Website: walmart
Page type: cross-sells
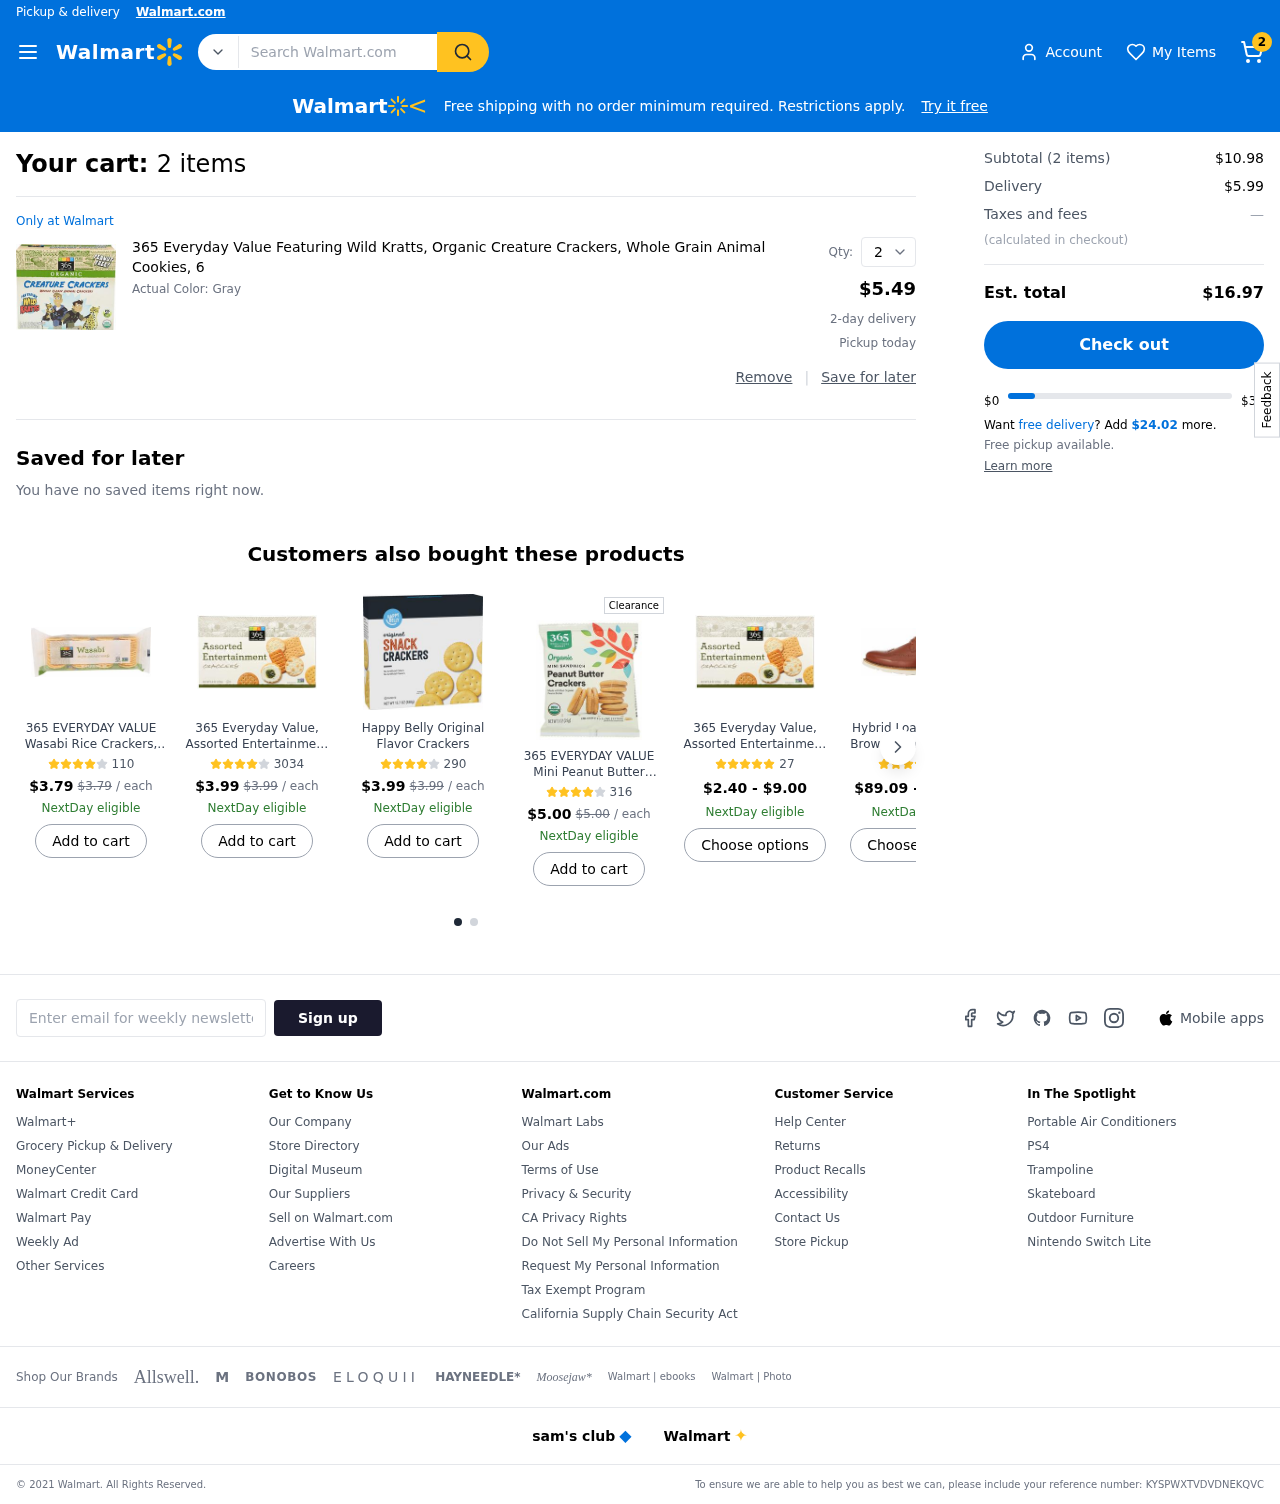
Product elements: key: PRODUCT1_NAME
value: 365 Everyday Value Featuring Wild Kratts, Organic Creature Crackers, Whole Grain Animal Cookies,  6
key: PRODUCT1_PRICE
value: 5.49
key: PRODUCT1_QUANTITY
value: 2
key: PRODUCT6_PRICE
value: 3
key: PRODUCT7_PRICE
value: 98.99
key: PRODUCT2_NAME
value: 365 EVERYDAY VALUE Wasabi Rice Crackers, 3.57 OZ
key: PRODUCT2_NUM_RATINGS
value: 110
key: PRODUCT2_PRICE
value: $3.79
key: PRODUCT2_ORIGINAL_PRICE
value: $3.79
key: PRODUCT3_NAME
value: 365 Everyday Value, Assorted Entertainment Crackers , 8.8 oz
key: PRODUCT3_NUM_RATINGS
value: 3034
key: PRODUCT3_PRICE
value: $3.99
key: PRODUCT3_ORIGINAL_PRICE
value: $3.99
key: PRODUCT4_NAME
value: Happy Belly Original Flavor Crackers
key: PRODUCT4_NUM_RATINGS
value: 290
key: PRODUCT4_PRICE
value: $3.99
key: PRODUCT4_ORIGINAL_PRICE
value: $3.99
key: PRODUCT5_NAME
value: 365 EVERYDAY VALUE Mini Peanut Butter Sandwich Crackers individual bag, 1 OZ
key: PRODUCT5_NUM_RATINGS
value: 316
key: PRODUCT5_PRICE
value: $5.00
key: PRODUCT5_ORIGINAL_PRICE
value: $5.00
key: PRODUCT6_NAME
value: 365 Everyday Value, Assorted Entertainment Crackers , 8.8 oz
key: PRODUCT6_NUM_RATINGS
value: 27
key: PRODUCT7_NAME
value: Hybrid Loafer Brogues, Brown (Braun), 10.5 UK (45 EU)
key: PRODUCT7_NUM_RATINGS
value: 141
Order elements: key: ORDER_NUM_ITEMS
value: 2
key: ORDER_NUM_ITEMS
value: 2 items
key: ORDER_SUBTOTAL
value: $10.98
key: ORDER_SHIPPING_COST
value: $5.99
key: ORDER_TOTAL
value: $16.97
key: ORDER_FREE_DELIVERY_REMAINING
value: $24.02
Search elements: key: HEADER_SEARCH
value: Search Walmart.com